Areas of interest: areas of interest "Sport and cultural"
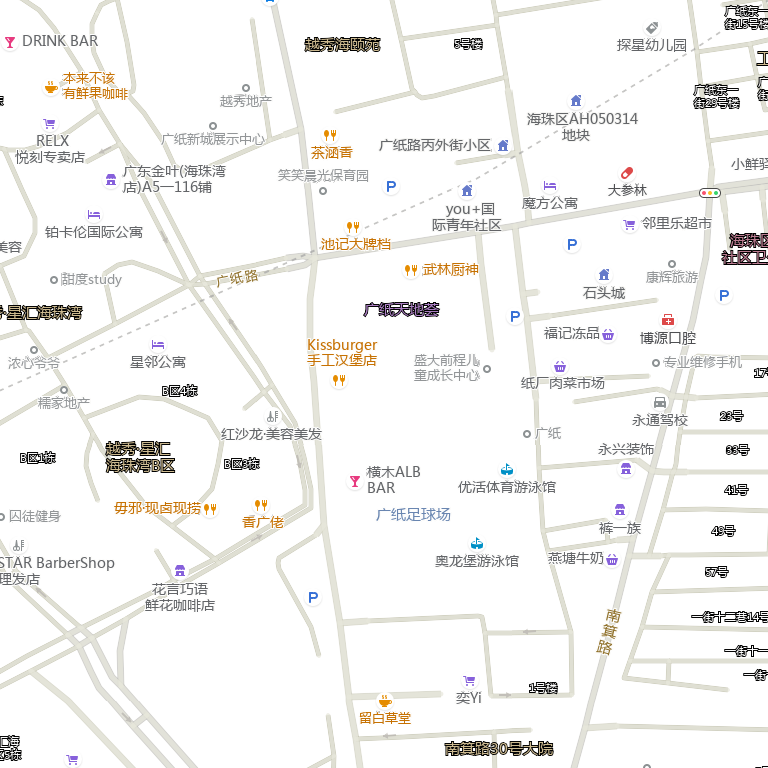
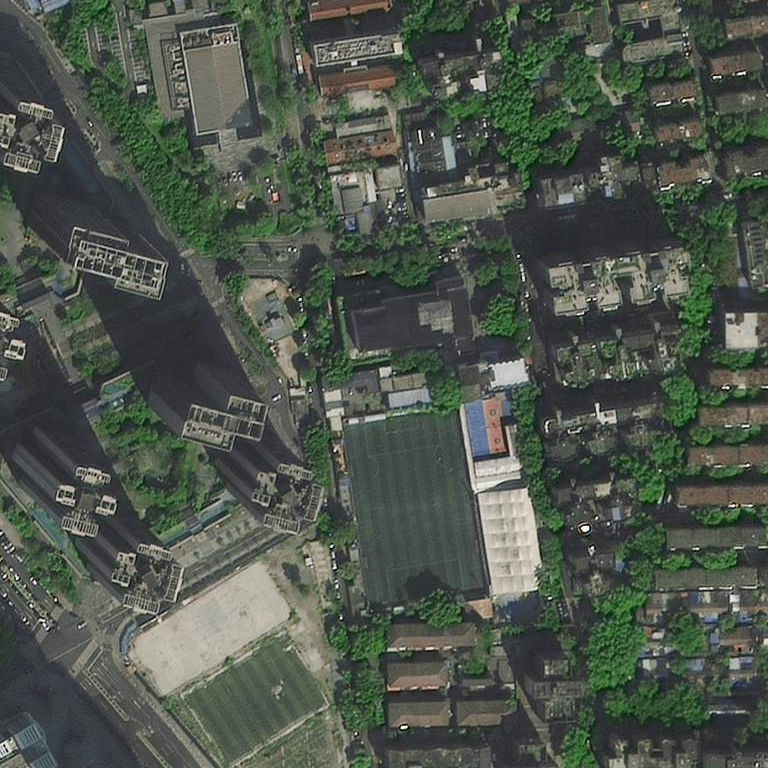